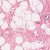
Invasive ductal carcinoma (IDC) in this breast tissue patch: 0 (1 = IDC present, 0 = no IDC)